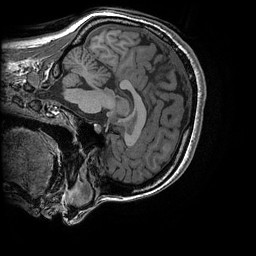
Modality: T1w
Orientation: sagittal
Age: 24
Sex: female
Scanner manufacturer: ge
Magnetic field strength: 3 T
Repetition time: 0.008184 s
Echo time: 0.003192 s